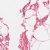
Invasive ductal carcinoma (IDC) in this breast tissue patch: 0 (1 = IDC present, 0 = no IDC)